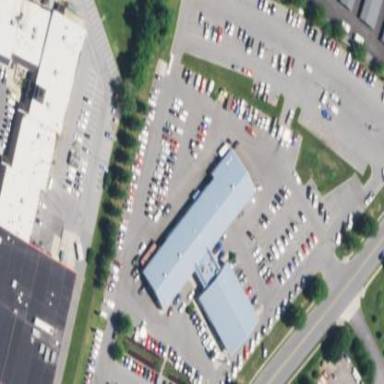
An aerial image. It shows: Retail building with car shop.